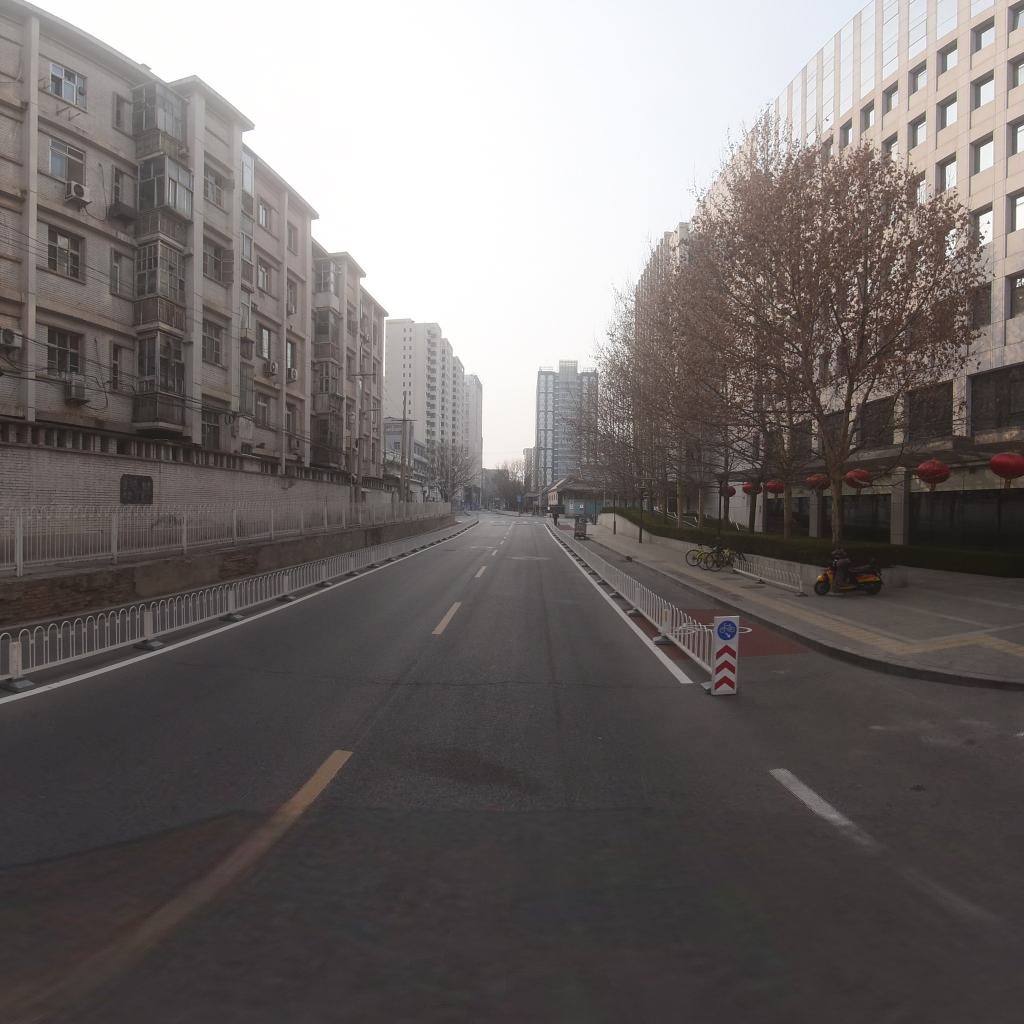
Region: Xicheng
Road damage annotations: transverse crack